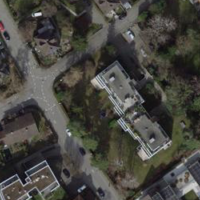
EUNIS habitat code: 54
Species observed at this site:
Arge ochropus